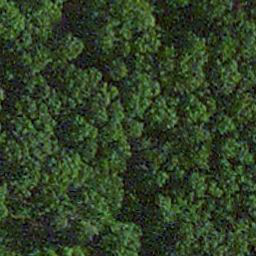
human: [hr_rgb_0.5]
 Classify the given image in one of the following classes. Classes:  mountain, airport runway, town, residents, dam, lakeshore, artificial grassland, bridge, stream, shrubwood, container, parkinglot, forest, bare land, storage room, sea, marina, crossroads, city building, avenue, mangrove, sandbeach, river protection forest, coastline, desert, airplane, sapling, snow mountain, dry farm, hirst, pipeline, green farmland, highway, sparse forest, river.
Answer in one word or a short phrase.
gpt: forest